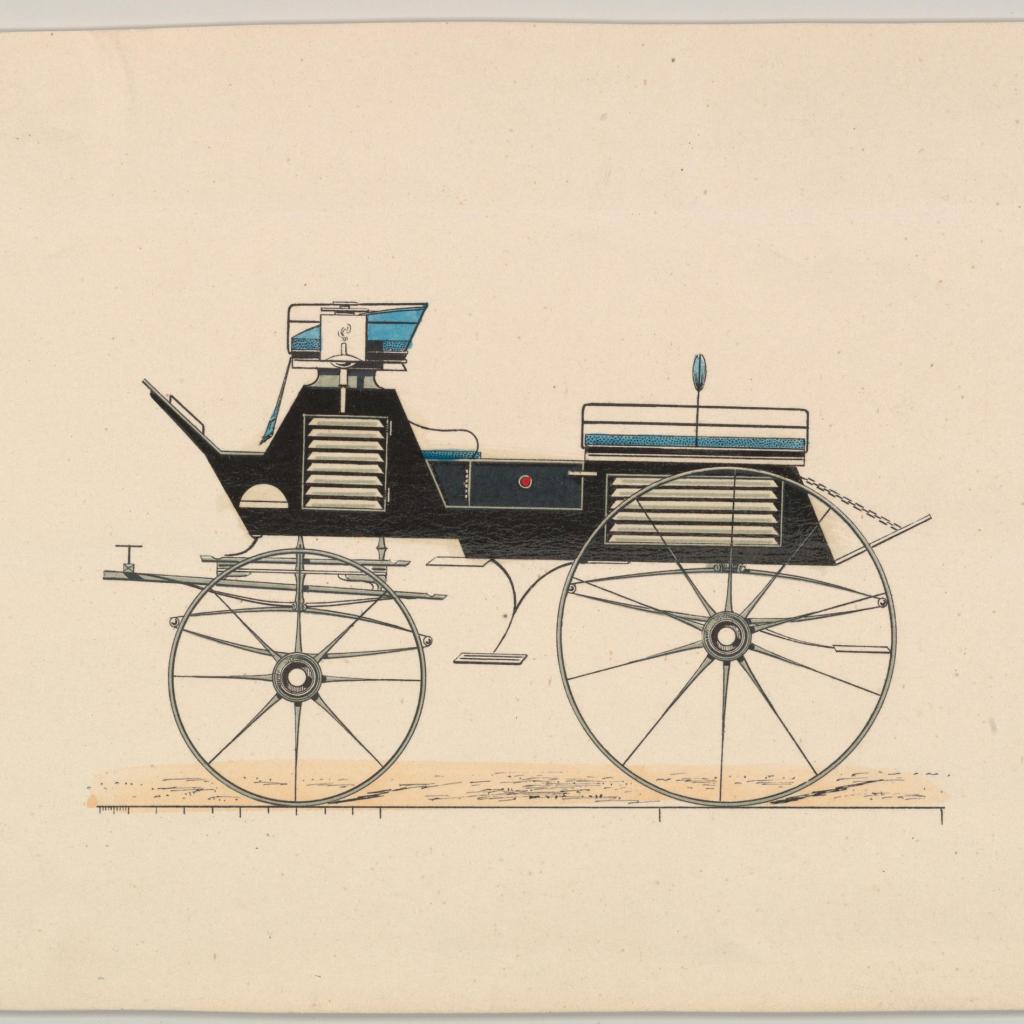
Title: Design for a Break (unnumbered)
Object type: Print
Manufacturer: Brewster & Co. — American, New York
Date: ca. 1860
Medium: Handcolored lithograph with gum arabic
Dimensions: sheet: 5 1/2 x 8 5/8 in. (13.9 x 21.9 cm)
Classification: Prints
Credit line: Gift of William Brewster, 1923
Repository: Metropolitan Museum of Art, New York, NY